Interaction volume radius: 10 \u00c5
Interaction volume height: 30 \u00c5
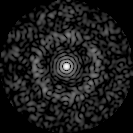
Disorder parameter: 0.8577